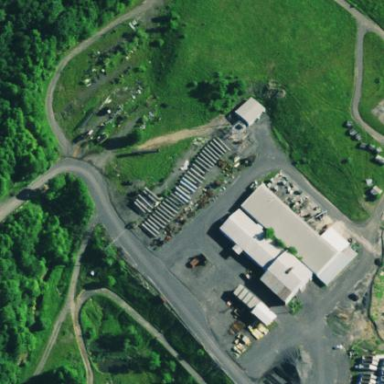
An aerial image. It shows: Scrap yard located in industrial area.